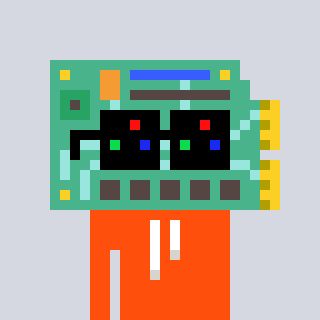
a pixel art character with square black sunglasses, a chipboard-shaped head and a orange-colored body on a cool background